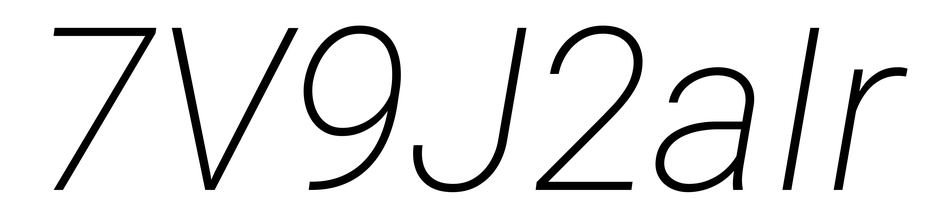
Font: Roboto-Italic_ExtraLight_Italic